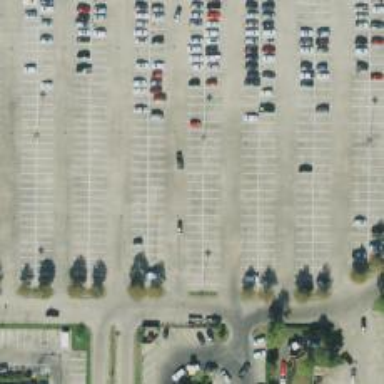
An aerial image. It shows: Parking space.